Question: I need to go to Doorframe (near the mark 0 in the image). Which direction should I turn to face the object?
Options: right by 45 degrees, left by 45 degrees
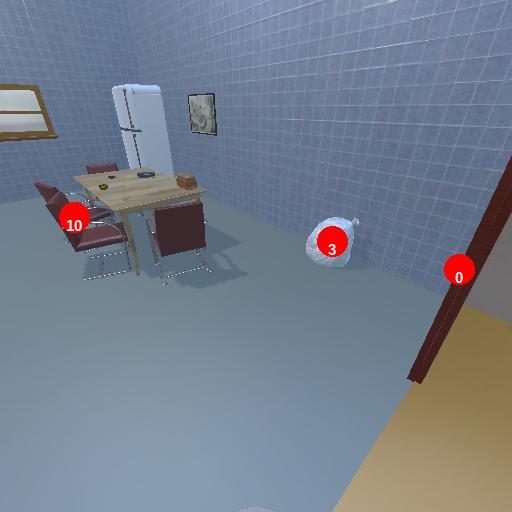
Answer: right by 45 degrees